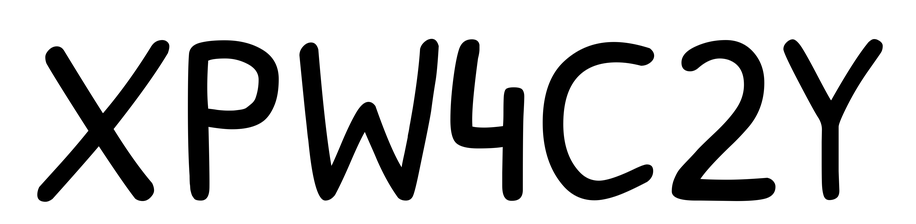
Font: PatrickHand-Regular